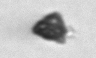
Label: detritus_transparent